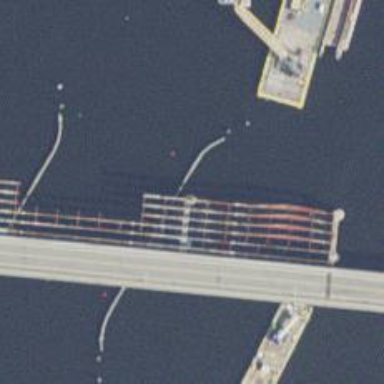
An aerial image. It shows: Pier supporting bridge.